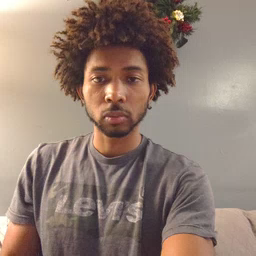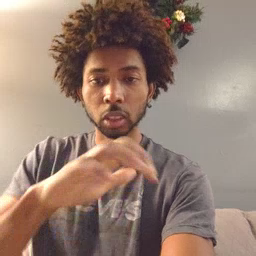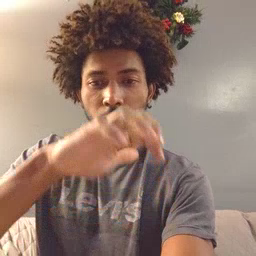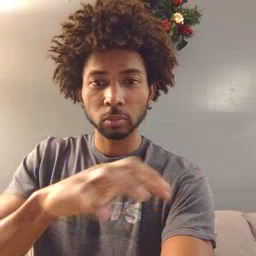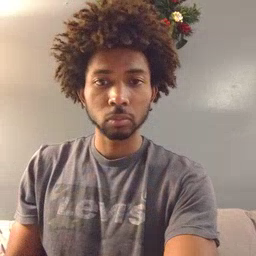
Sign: alligator